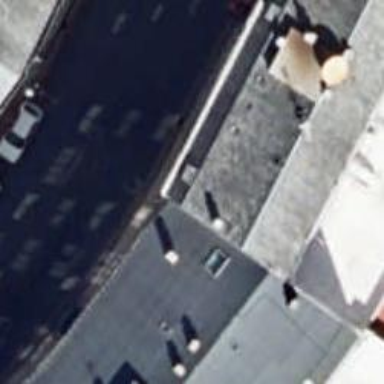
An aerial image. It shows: Bakery.